Транспортер (см. рис.) поднимает песок, который равномерно высыпается на ленту из бункера со скоростью подачи $\mu~(кг/с)$ Длина транспортера $l$, угол наклона $\alpha$, радиус ведущего колеса $R$.
При каком минимальном вращающем моменте двигателя транспортер еще сможет равномерно подавать песок наверх? Какова при этом скорость движения ленты? Считайте, что начальная скорость песчинок равна нулю, а длина их проскальзывания по ленте достаточно мала, так что у верхнего края транспортера песчинки неподвижны относительно ленты.
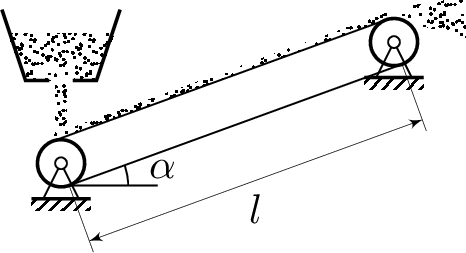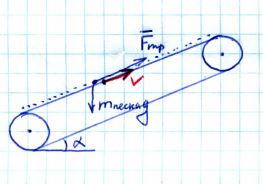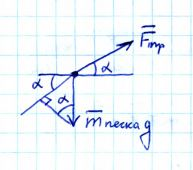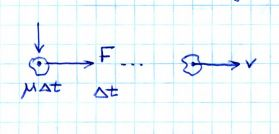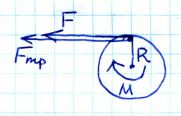
Решение: Пусть лента транспортера движется со скоростью $v$. Масса песка, лежащего на транспортере равна$$m_{песка}=\frac{l}{v}\cdot \mu.$$  На песок действуют сила тяжести и сила трения. Т. к. песок движется равномерно, то $F_{тр}=m_{песка}g\sin\alpha$.$$F_{тр}=\frac{l}{v}\mu g\sin\alpha.$$  Помимо силы трения, действующей на весь песок и не дающей ему соскальзывать, нужно рассмотреть ещё силу, действующую на только что упавшие песчинки и разгоняющую их до скорости $v$.  Изменение импульса маленькой порции песка:$$\Delta p=\mu\Delta tv=F\Delta t,$$откуда$$F=\mu v.$$  Поскольку вал вращается равномерно$$M+(-RF)-(RF_{тр})=0.$$$$M=R\left(\mu v+\frac{lg\mu\sin\alpha}{v}\right)=R\mu\left(v+\frac{lg\sin\alpha}{v}\right).$$$$\frac{dM}{dv}=R\mu\left(1-\frac{lg\sin\alpha}{v^2}\right)=0 \text{ при } M_{\min}.$$$$v=\sqrt{lg\sin\alpha} \text{ при } M_{\min}.$$$$M_{\min}=R\mu\left(\sqrt{lg\sin\alpha}+\frac{lg\sin\alpha}{\sqrt{lg\sin\alpha}}\right)=2R\mu\sqrt{lg\sin\alpha}.$$
Ответ: $$M_{min}=2R\mu \sqrt{lg\sin\alpha};\qquad v= \sqrt{lg \sin \alpha}.$$
Темы:
T, Механика, Всероссийские, Массовый расход, Движение с переменной массой